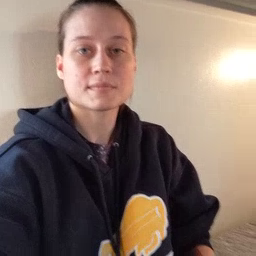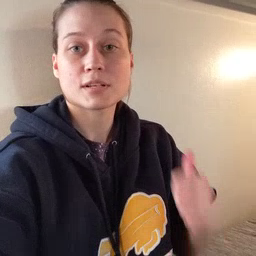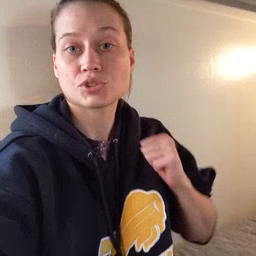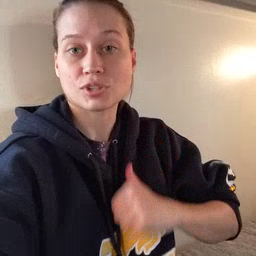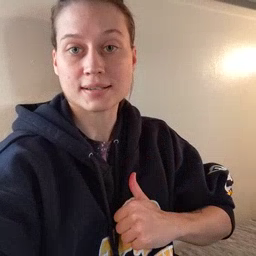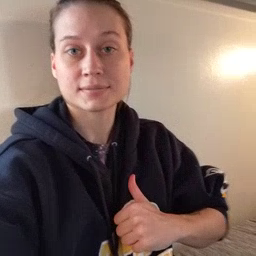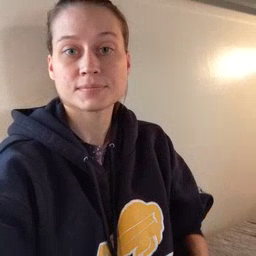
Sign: jacket